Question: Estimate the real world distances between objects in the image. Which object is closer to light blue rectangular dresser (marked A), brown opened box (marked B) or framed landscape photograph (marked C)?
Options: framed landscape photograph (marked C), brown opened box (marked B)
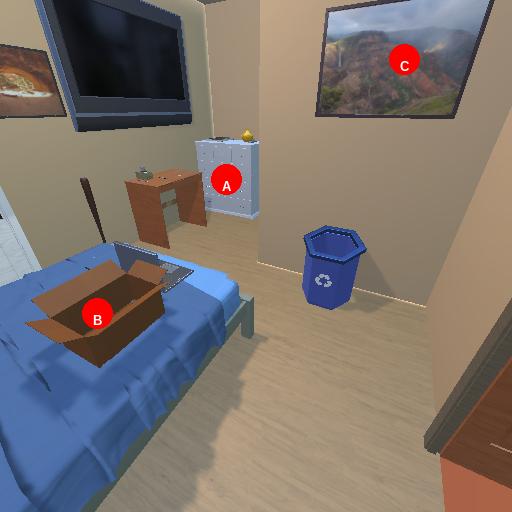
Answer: framed landscape photograph (marked C)